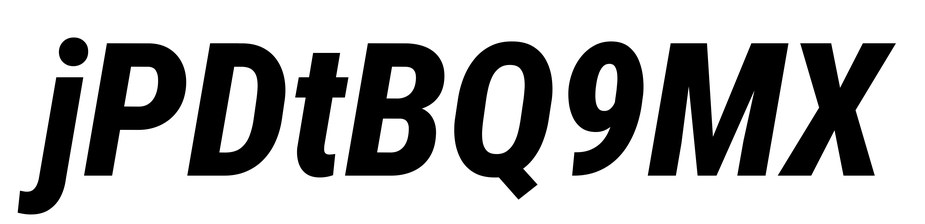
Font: Roboto-Italic_Condensed_ExtraBold_Italic